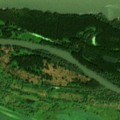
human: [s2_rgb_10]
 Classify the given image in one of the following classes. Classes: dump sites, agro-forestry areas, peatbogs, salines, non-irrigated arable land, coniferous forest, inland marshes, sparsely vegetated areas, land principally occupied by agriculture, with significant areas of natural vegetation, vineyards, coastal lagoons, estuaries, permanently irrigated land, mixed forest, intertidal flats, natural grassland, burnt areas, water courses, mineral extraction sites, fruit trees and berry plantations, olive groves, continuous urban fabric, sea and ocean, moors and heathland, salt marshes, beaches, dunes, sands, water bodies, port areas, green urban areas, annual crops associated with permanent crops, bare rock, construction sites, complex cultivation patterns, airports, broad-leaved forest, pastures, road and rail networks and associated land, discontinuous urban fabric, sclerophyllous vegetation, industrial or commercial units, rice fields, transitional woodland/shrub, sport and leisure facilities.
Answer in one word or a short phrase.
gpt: broad-leaved forest, transitional woodland/shrub, inland marshes, water courses